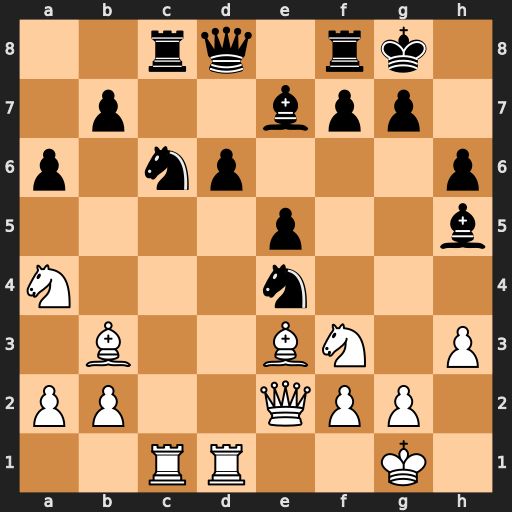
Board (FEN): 2rq1rk1/1p2bpp1/p1np3p/4p2b/N3n3/1B2BN1P/PP2QPP1/2RR2K1
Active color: w
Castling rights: -
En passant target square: -
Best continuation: Bb6 Qe8 Qxe4